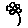
Label: flower